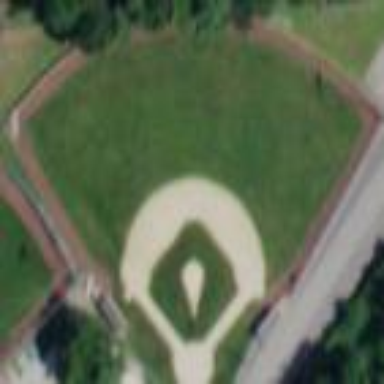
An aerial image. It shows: Baseball pitch for leisure land.